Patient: sex F, age 38
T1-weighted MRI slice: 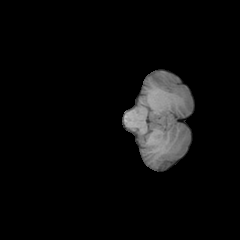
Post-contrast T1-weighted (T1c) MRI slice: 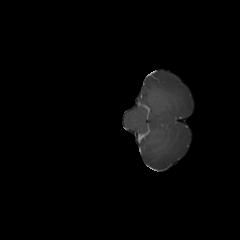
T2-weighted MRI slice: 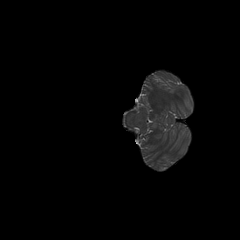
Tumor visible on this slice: no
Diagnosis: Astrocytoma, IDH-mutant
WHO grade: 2